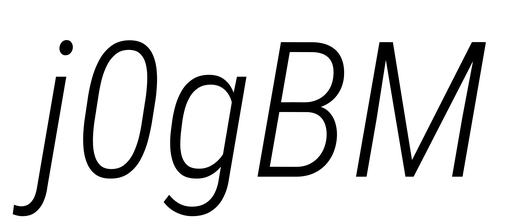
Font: Roboto-Italic_Condensed_Light_Italic